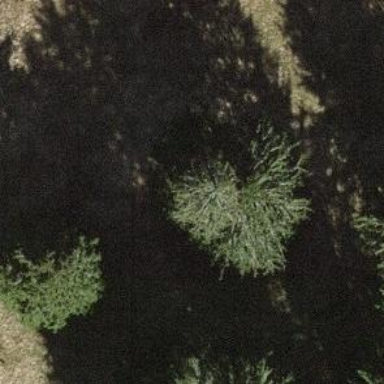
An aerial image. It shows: Beautiful tree in nature.